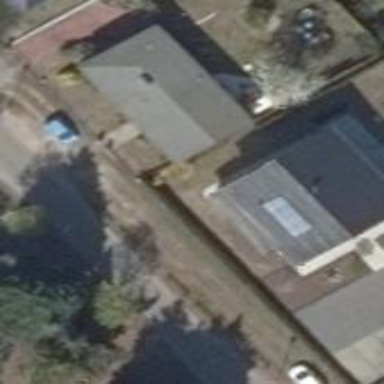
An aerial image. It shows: Gabled roof on building that houses apartments.